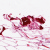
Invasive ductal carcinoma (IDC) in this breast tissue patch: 0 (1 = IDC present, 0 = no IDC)